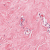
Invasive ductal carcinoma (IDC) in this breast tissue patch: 0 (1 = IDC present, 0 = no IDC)